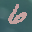
Label: 6